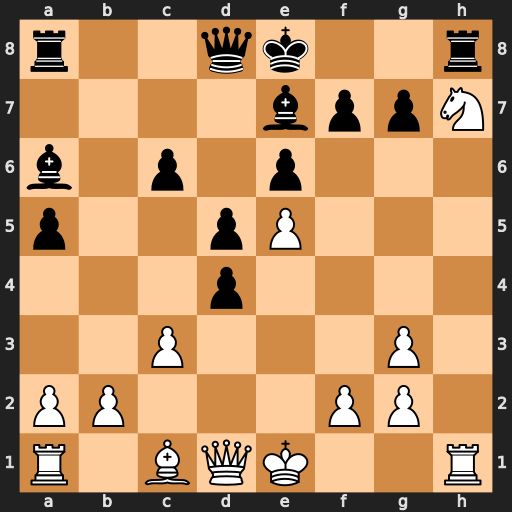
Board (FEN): r2qk2r/4bppN/b1p1p3/p2pP3/3p4/2P3P1/PP3PP1/R1BQK2R
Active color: w
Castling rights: KQkq
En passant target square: -
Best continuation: Nf6+ Bxf6 Rxh8+